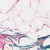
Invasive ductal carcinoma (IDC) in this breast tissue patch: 0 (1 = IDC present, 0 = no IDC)